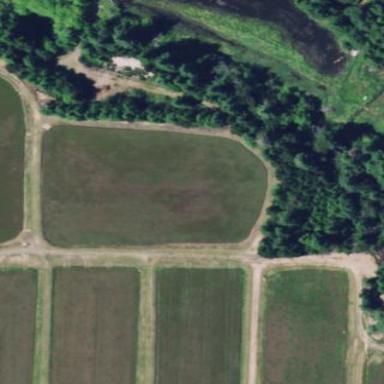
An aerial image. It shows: Farmland with cranberries as the main crop.